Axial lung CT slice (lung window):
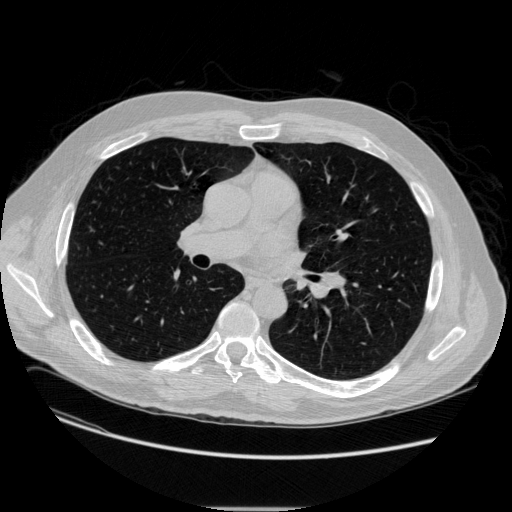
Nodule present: no